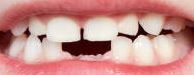
Condition: hypodontia